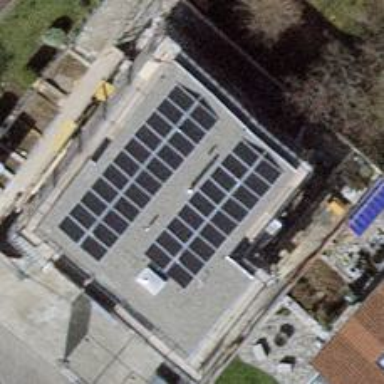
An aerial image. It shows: Solar photovoltaic panel generator.